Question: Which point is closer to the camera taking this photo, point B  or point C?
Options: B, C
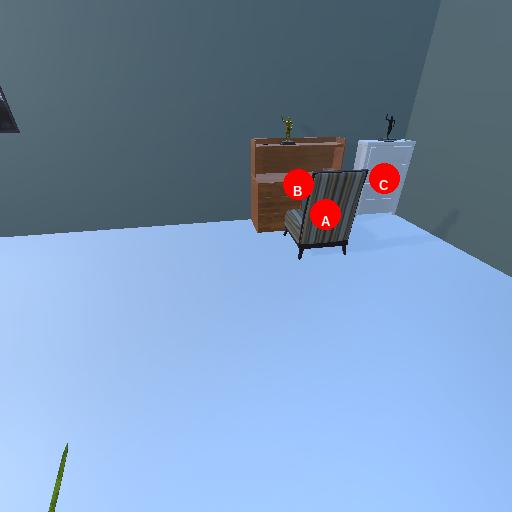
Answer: B